Breast ultrasound image
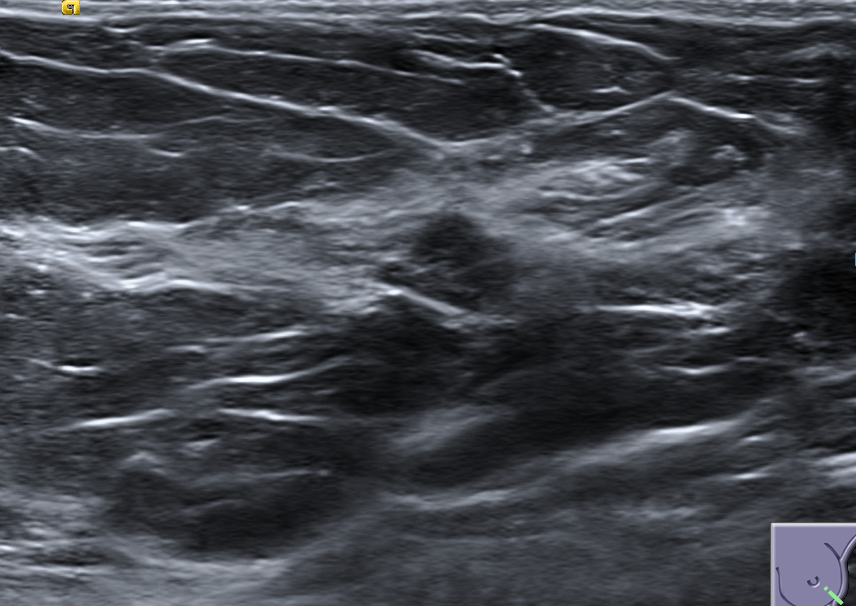
Diagnosis: malignant